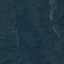
Land use / land cover: Forest